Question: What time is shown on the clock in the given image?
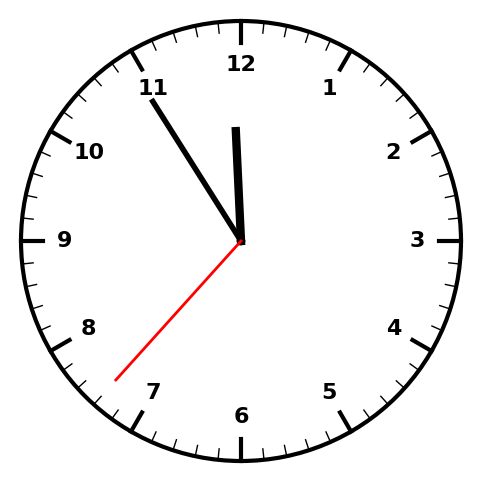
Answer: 11:54:37